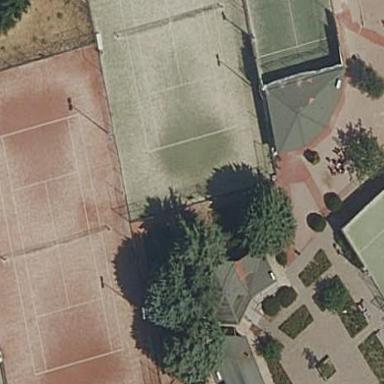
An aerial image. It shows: Tennis court on the leisure land pitch.